Question: I am writing a program, and using Bootstrap to aid me in the CSS.
I am having some issues with making the select dropdown and the h3 tag's appear on the same line.
Currently it looks like this:

I am trying to make it appear like this:
....Convert from: [drop down box here]
....Convert from: [drop down box here]
So that it all appears on the same line
HTML:
'''
<div class="row buttons">
<div class="col-md-12 text-center">
<div class="col-md-8 text-center col-centered ">
<h3>Select your which number type you would like to convert <span>from</span>:</h3>
<select class="form-control selectpicker show-tick" style="width: 100px;">
<option value="one">One</option>
<option value="two">Two</option>
<option value="three">Three</option>
<option value="four">Four</option>
<option value="five">Five</option>
</select>
<h3>Select your which number type you would like to convert <span>to</span>:</h3>
<select class="form-control selectpicker show-tick" style="width: 100px;">
<option value="one">One</option>
<option value="two">Two</option>
<option value="three">Three</option>
<option value="four">Four</option>
<option value="five">Five</option>
</select>
<button type="button" class="binaryConversion selected">Convert from Binary</button>
</div>
</div>
</div>
'''
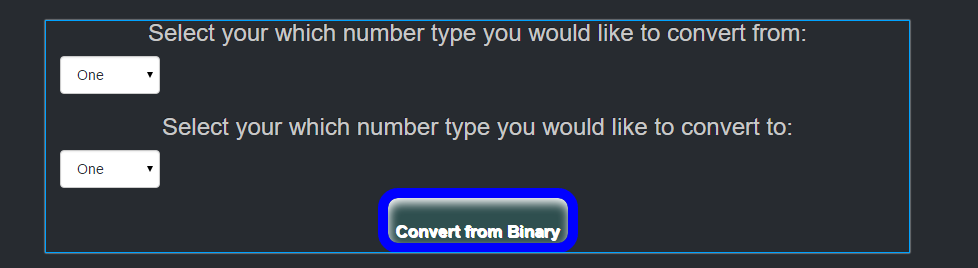
Answer: The '<H3>' tag is set to 'display:block' (Bootstrap also sets the '<select>' tag to 'display:block' via its '.form-control' class).
Certain elements are set to 'display:block' by default, this means they occupy a whole row of the screen (so no element will natively sit along side them).
You can change them to 'display:inline-block' in order to get them to show up on the same line:
<URL>
For more information regarding CSS 'display' here is are a couple of useful links:
<URL>
<URL>